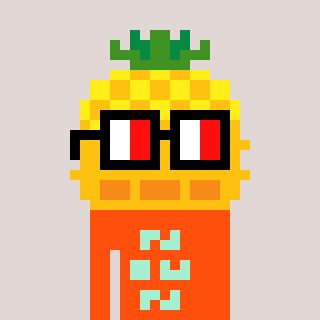
a pixel art character with square glasses with black frames and red eyes, a pineapple-shaped head and a orange-colored body on a warm background